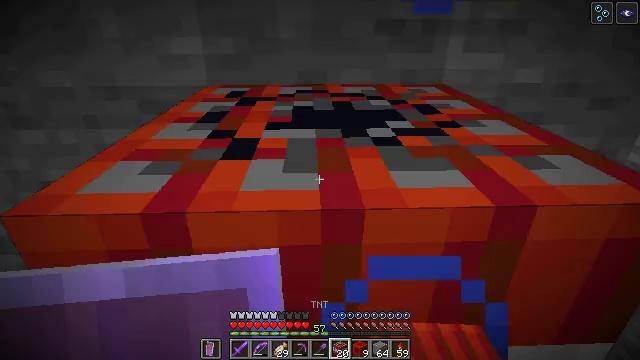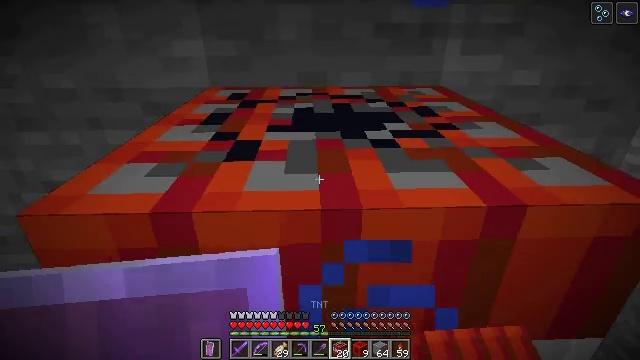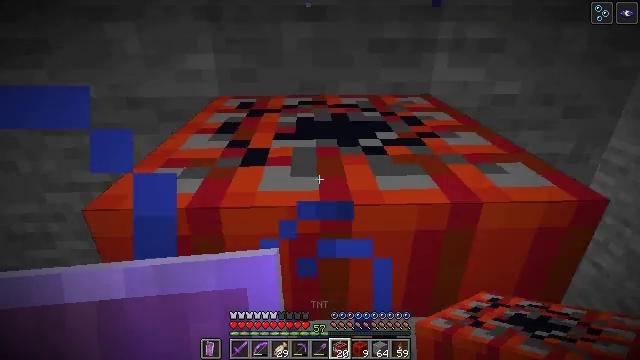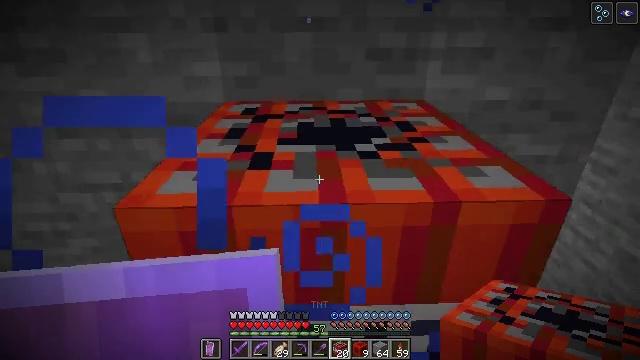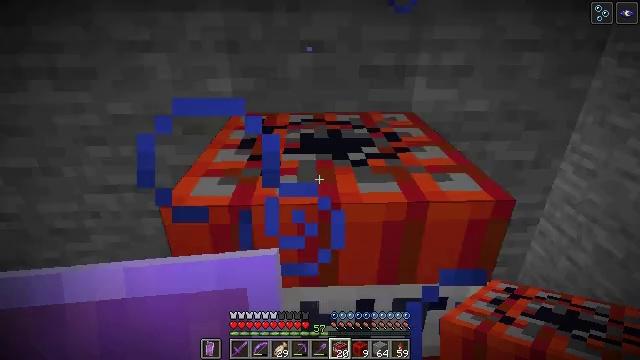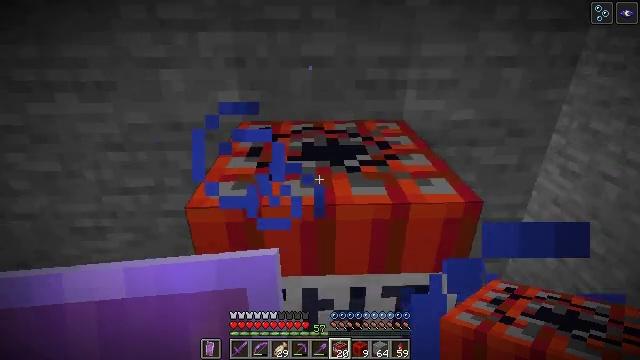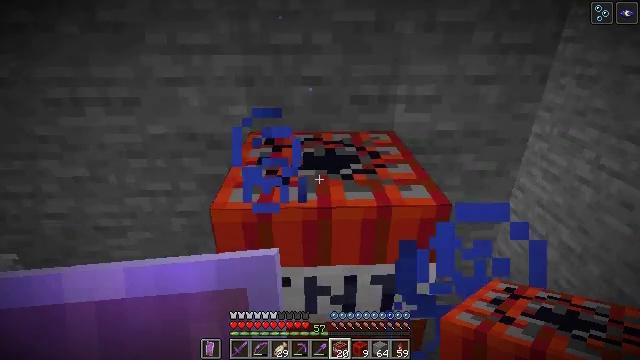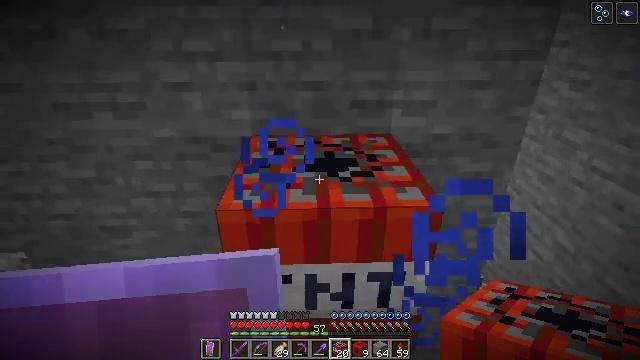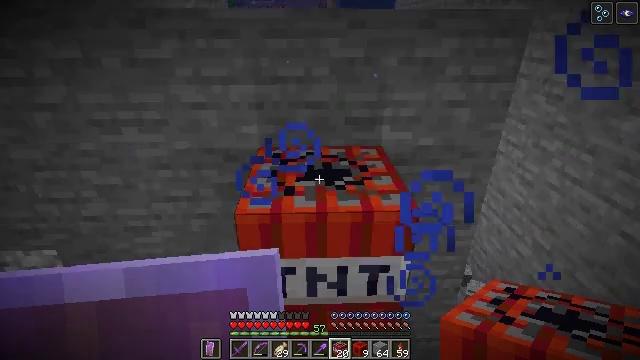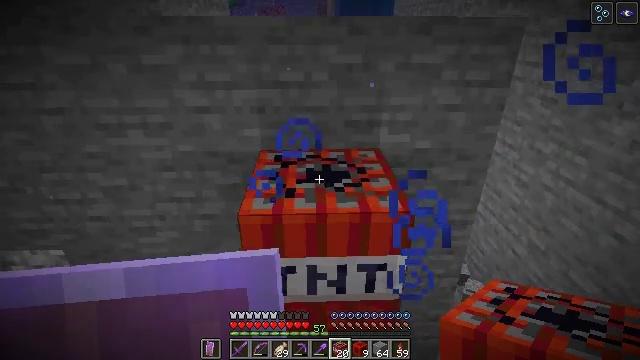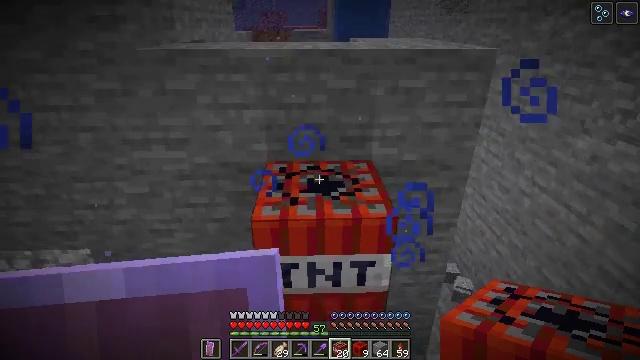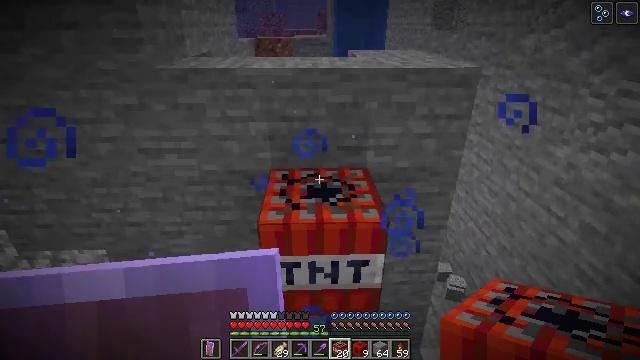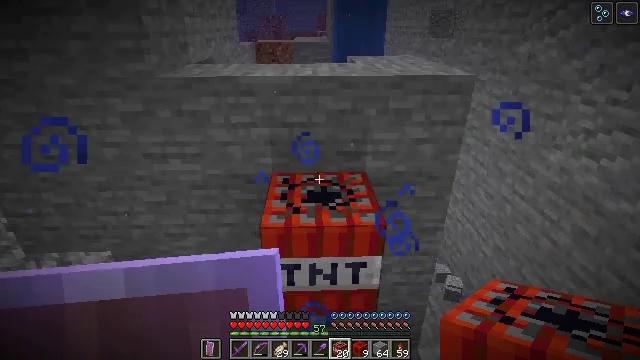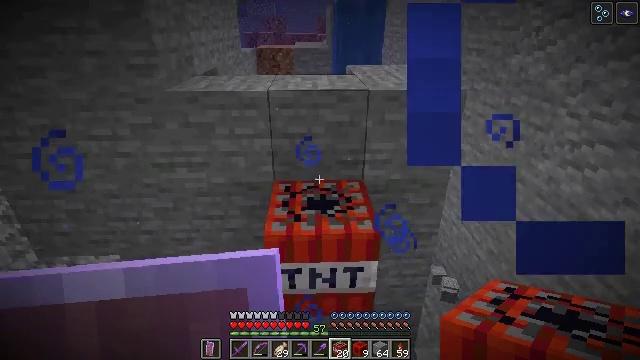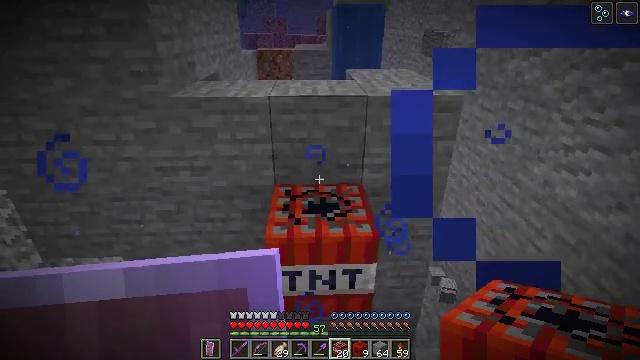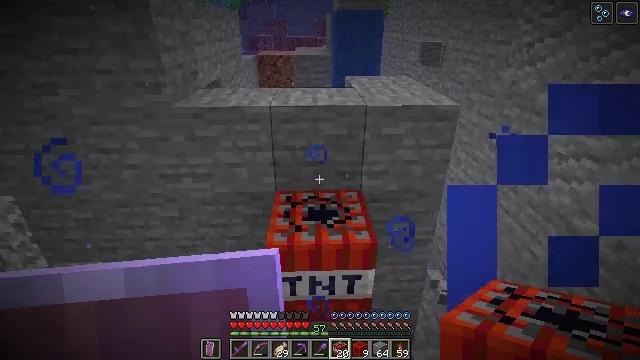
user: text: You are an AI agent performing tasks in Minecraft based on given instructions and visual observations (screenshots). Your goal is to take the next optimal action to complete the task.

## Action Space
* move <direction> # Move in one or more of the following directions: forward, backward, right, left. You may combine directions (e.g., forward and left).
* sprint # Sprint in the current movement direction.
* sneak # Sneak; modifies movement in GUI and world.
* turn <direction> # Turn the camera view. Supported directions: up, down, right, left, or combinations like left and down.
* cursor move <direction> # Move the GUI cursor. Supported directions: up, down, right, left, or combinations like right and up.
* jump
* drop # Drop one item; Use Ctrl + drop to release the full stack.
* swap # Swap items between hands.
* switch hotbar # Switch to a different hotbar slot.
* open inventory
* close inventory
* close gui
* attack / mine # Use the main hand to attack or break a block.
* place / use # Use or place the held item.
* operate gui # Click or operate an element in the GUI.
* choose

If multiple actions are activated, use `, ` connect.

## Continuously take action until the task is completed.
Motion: motion action
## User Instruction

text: Gather the TNT from your surroundings.
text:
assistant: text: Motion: move back, jump
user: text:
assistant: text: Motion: move back, jump
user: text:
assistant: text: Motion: move back, jump
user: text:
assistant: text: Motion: move back, jump
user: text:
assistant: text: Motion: move back, jump
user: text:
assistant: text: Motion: move back, jump
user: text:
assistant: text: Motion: move back, jump
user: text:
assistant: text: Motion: move back, jump
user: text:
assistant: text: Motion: move back, jump
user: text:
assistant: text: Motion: move back, jump
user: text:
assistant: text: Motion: move back, jump
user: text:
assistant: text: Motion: jump
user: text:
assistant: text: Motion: no_op
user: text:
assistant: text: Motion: no_op
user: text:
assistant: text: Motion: move forward
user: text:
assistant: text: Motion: move forward
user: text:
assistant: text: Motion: move forward
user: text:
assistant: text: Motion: move forward
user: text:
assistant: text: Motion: move forward, turn down
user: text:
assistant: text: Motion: move forward, turn down
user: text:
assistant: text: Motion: move forward, turn down
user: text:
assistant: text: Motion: move forward
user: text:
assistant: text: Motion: move forward, turn down
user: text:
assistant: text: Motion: move forward, turn down
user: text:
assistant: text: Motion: move forward, turn down
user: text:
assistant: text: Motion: move forward, turn down
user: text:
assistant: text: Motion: move forward, turn down
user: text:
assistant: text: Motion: turn down
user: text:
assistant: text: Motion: turn down
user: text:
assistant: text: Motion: turn down, attack / mine